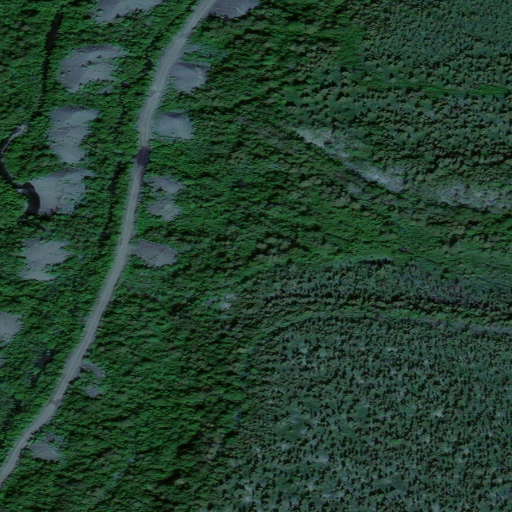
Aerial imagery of valley in Alaska named Skookum Gulch containing only unknown